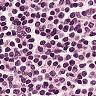
Metastatic tissue present: no